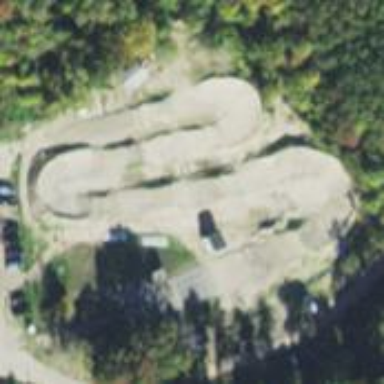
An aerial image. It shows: Recreation ground with chain link fence. The ground surface is open and suitable for the BMX sport.